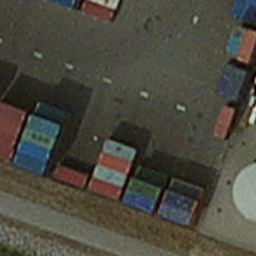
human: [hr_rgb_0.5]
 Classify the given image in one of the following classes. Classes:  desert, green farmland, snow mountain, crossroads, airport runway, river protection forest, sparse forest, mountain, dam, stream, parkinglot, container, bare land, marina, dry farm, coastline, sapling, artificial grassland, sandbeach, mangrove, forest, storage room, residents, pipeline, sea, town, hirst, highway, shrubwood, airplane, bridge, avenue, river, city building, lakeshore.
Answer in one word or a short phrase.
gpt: container